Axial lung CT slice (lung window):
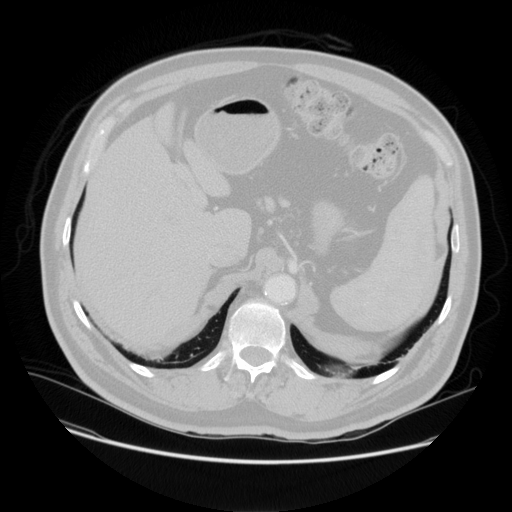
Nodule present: no